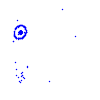
Particle: proton